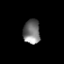
Tissue: prostate
Cell type: T cells
Senescence score: 0.3129
Nuclear area (px): 404
Mean DAPI intensity: 118.149